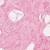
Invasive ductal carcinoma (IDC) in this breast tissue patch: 0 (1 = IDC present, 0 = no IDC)